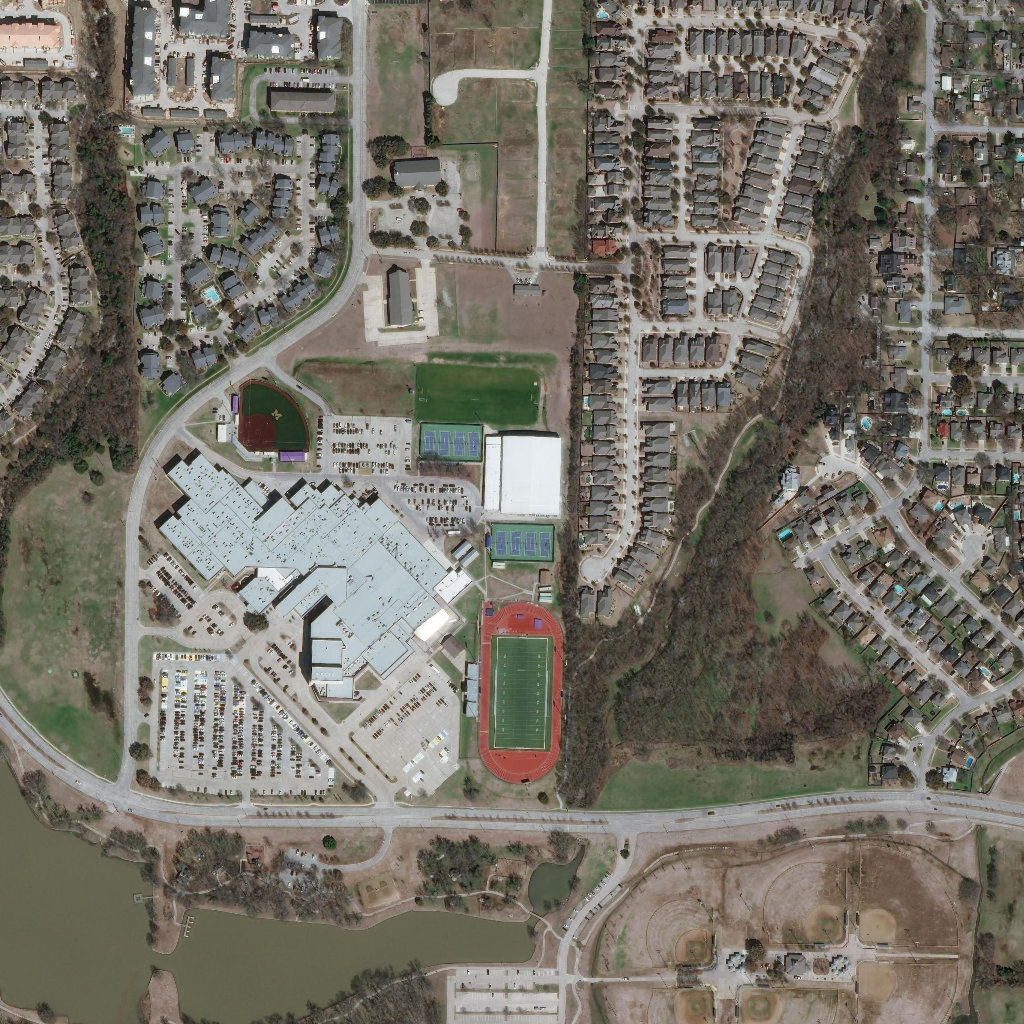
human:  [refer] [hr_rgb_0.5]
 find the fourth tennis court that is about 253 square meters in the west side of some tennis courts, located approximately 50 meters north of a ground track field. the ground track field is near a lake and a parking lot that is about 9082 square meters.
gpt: <box>[[52, 51, 53, 54, 0]]</box>